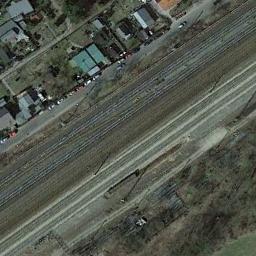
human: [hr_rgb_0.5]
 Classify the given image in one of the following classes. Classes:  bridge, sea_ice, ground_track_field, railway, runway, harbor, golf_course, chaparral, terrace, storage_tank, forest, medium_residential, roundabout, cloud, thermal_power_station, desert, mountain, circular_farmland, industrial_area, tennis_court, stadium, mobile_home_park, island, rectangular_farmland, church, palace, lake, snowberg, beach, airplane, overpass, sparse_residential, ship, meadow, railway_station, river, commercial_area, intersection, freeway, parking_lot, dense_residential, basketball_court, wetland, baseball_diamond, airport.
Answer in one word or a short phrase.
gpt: railway